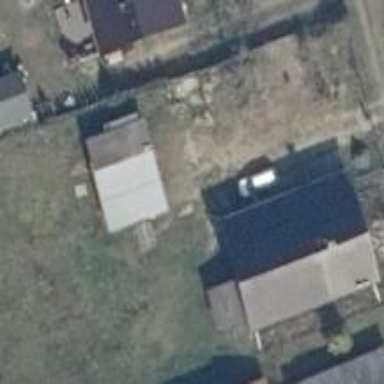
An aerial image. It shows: Building with gabled roof.